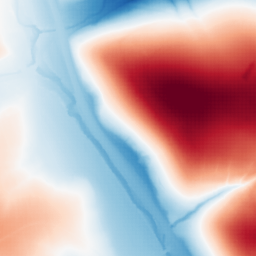
Category: trend_removal
Decomposition family: polynomial_high
Decomposition parameters: degree: 5
Upsampling method: sinc_hamming
Upsampling parameters: scale: 8
kernel_size: 16
Upsampling scale: 8